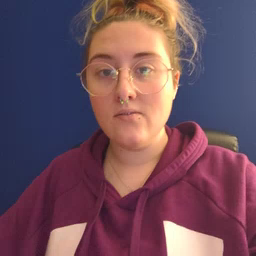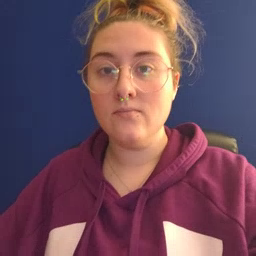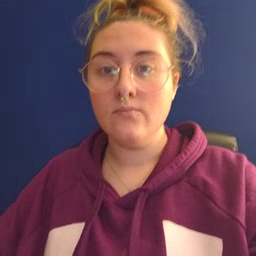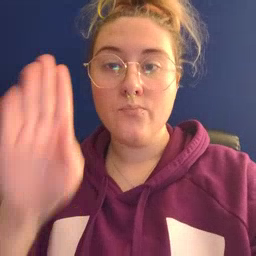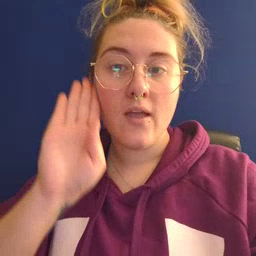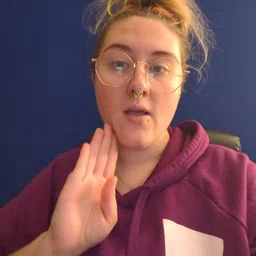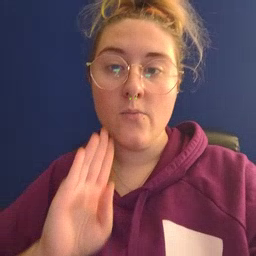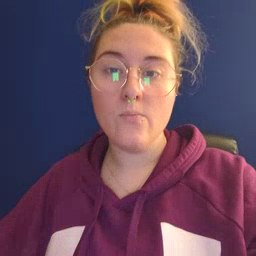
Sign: brown